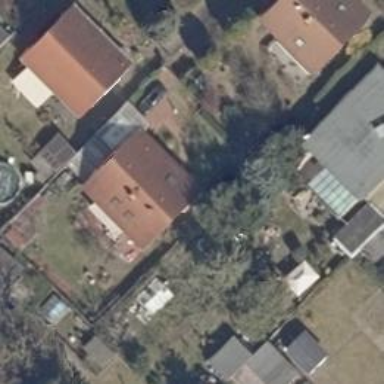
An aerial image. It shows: Detached building with gabled roof.